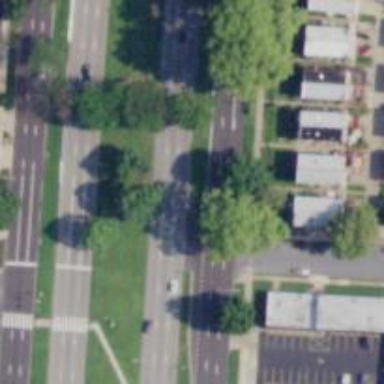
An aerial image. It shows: Uncontrolled and marked road crossing.